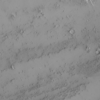
Label: not_dusty